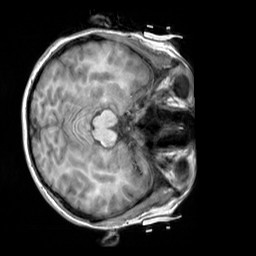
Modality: T1w
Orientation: axial
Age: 19
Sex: female
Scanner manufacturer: siemens
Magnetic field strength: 3 T
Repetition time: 2.3 s
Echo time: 0.00303 s